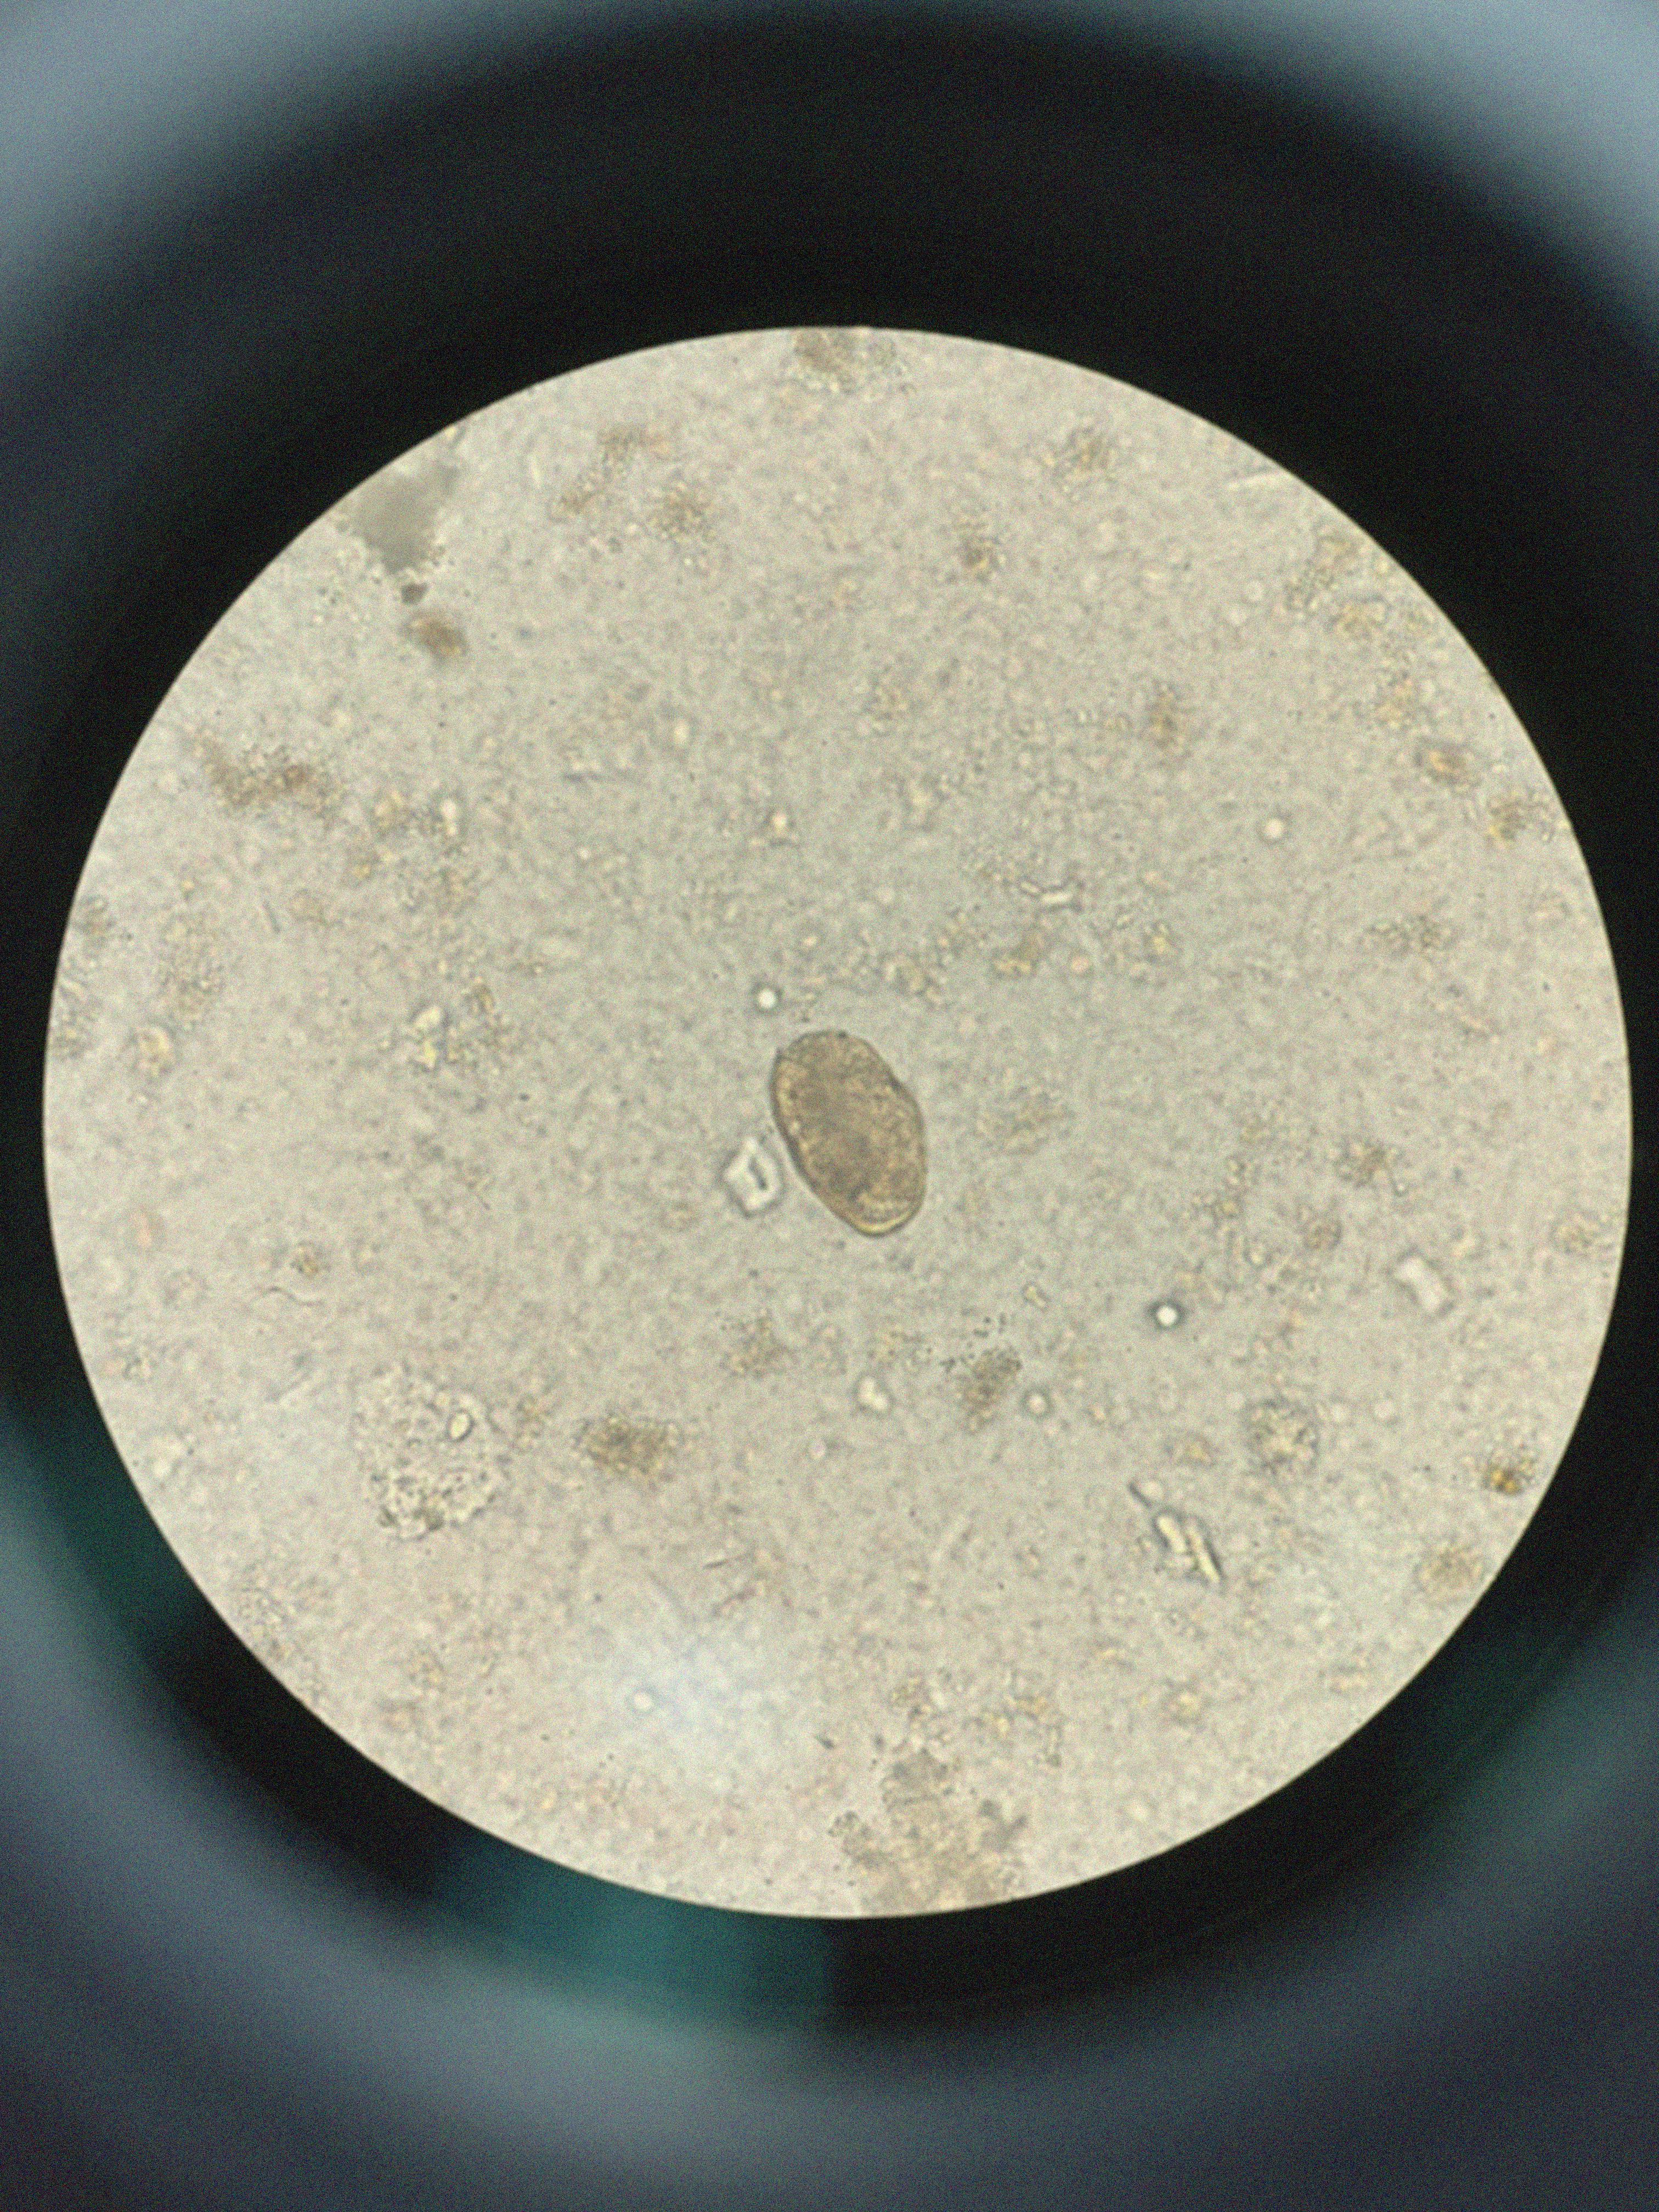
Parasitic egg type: Paragonimus spp